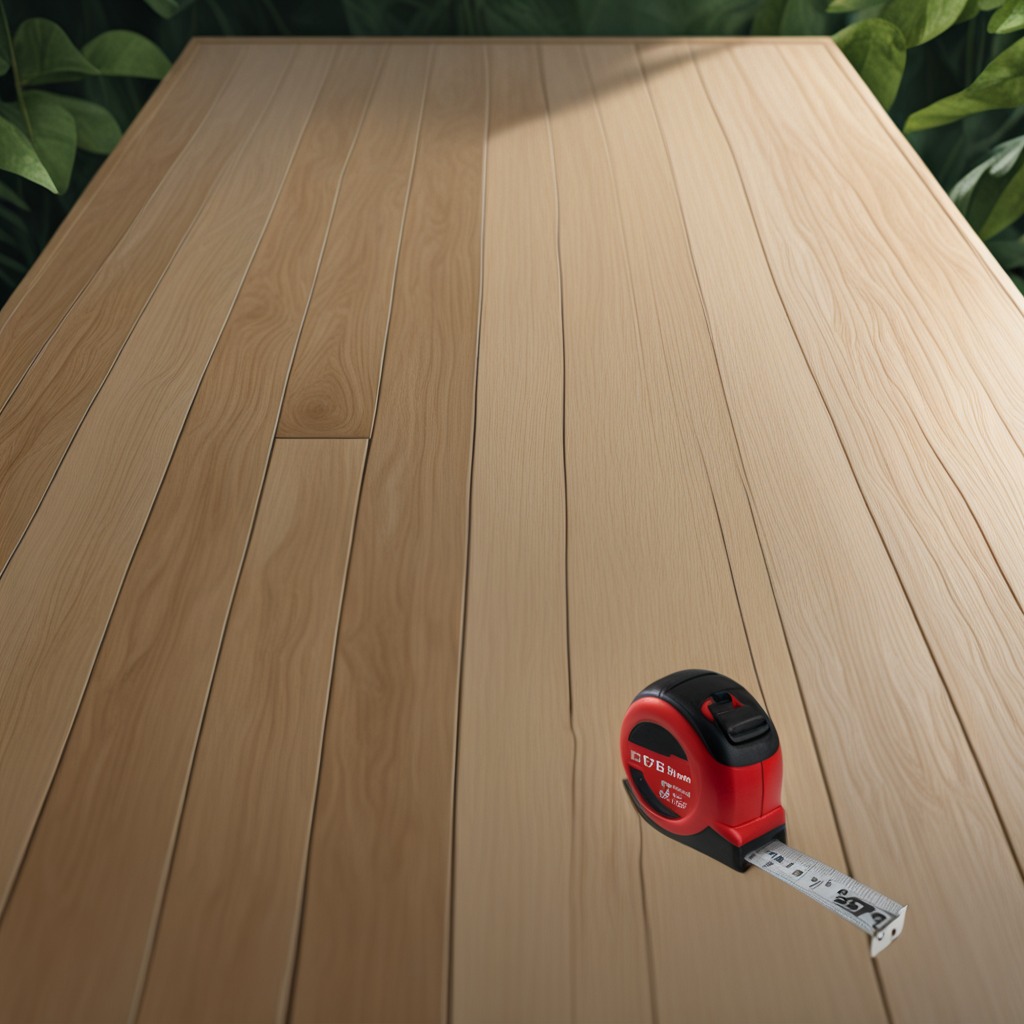
A measuring tape is lying on a clean wooden table inside a jungle field workshop tent humid ambient light worn but